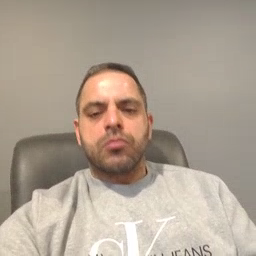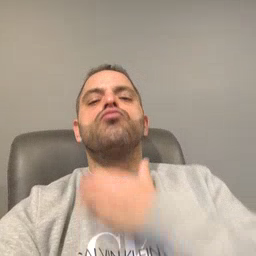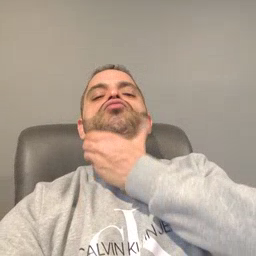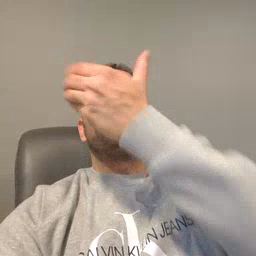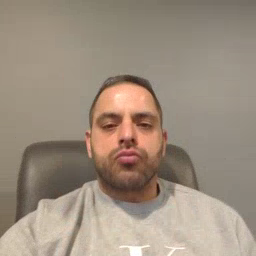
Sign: giraffe